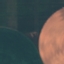
Land use / land cover: AnnualCrop